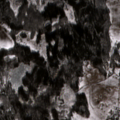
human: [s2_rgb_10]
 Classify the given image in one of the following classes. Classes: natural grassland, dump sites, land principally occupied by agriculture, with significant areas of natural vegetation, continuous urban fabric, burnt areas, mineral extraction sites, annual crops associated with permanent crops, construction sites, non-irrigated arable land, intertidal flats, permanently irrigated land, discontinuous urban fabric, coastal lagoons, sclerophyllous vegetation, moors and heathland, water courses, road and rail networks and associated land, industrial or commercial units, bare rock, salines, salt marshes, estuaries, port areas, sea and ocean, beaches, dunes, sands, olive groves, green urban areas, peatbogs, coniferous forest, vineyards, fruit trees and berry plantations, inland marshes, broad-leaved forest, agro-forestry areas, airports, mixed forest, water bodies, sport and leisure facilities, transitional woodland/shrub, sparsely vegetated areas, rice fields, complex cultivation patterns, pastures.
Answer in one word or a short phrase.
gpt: non-irrigated arable land, complex cultivation patterns, land principally occupied by agriculture, with significant areas of natural vegetation, broad-leaved forest, mixed forest